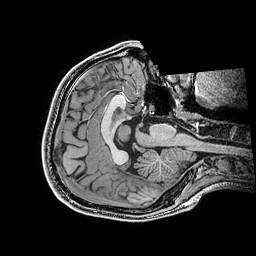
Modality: T1w
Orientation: axial
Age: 18
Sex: male
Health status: healthy